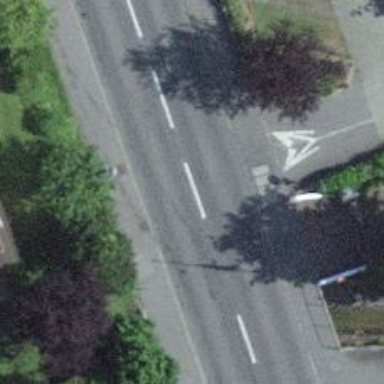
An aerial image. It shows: Primary highway with asphalt surface. It has sidewalks on both sides and designated lanes for cycling in both directions.